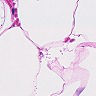
Metastatic tissue present: no